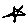
Label: star